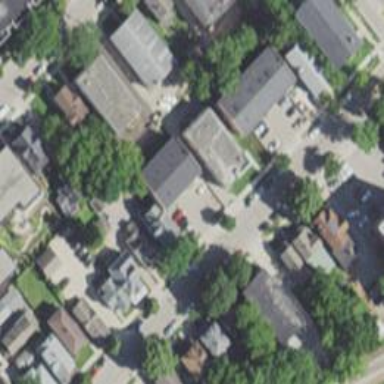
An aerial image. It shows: Residential road with separate sidewalk.